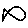
Label: fish